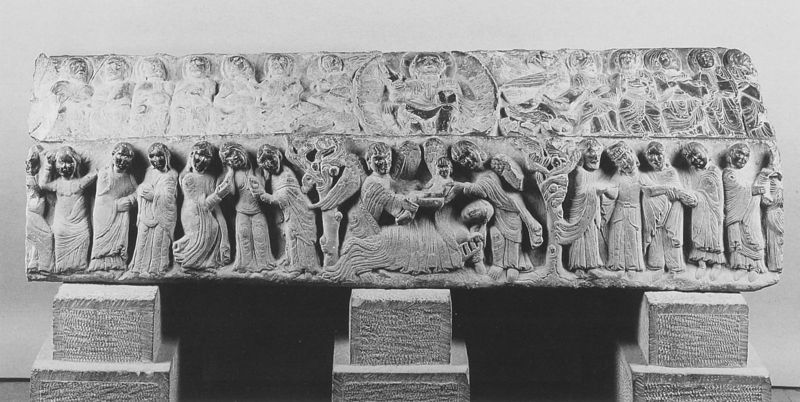
Titel: Sarkophagdeckel der Dona Blanca
Institution: Nájera, Kirche der Santa Maria la Real
Schlagwörter: baum, flügel, gott, mann, weiß, frauen, menschen, frau, grau, männer, schwarz, alt, sockel, stein, tot, trauer, gewänder, kind, kinder, engel, relief, brüste, liegen, figuren, fries, heiligenschein, sarg, sandstein, jesus, totenbett, heilige, maria, schrein, geburt, sarkophag, beerdigungsfries